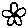
Label: flower